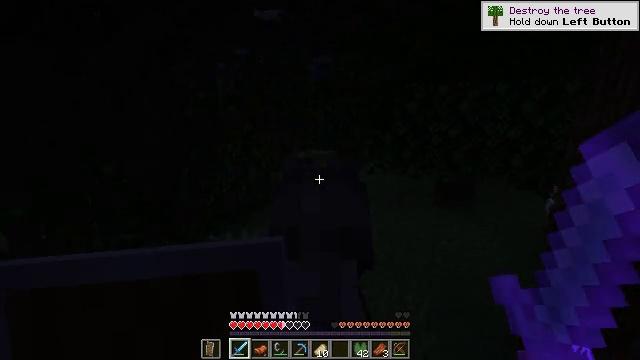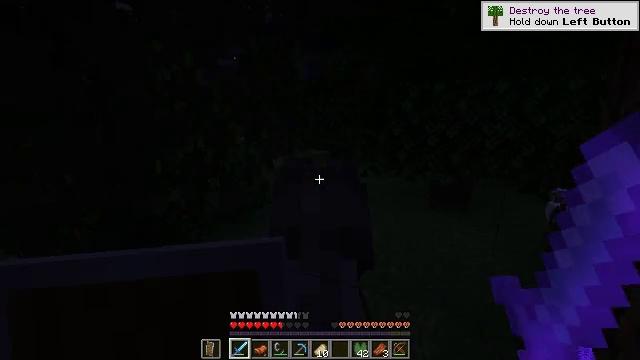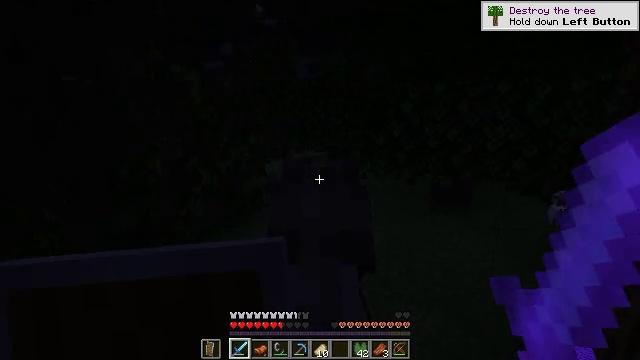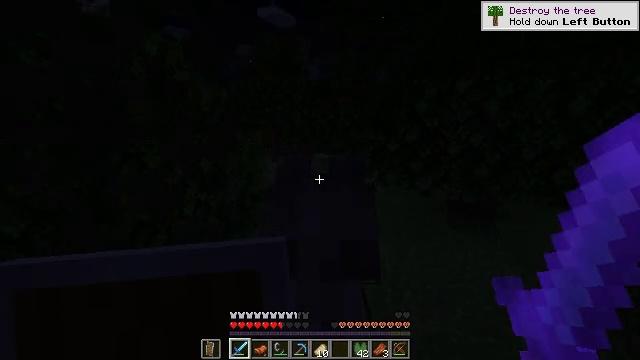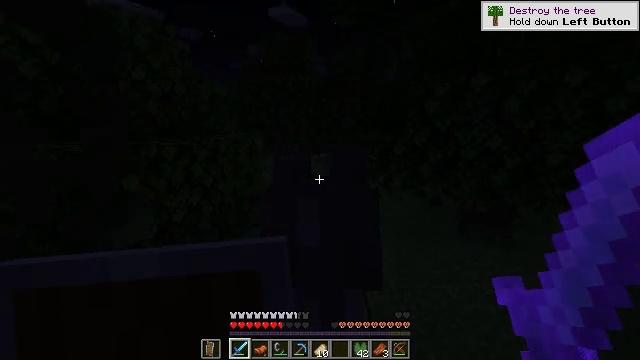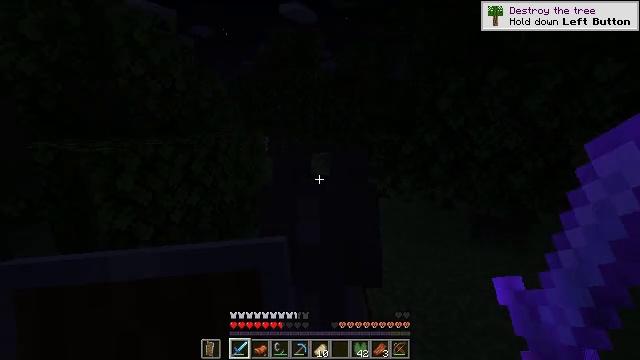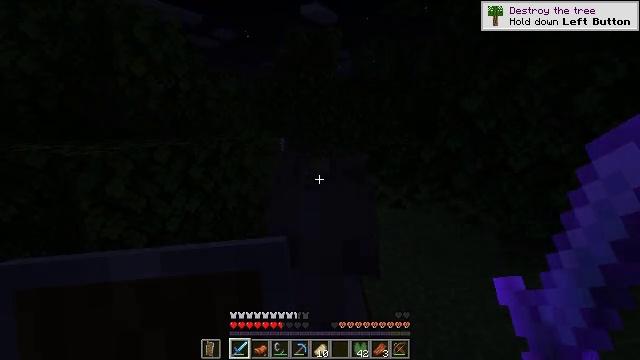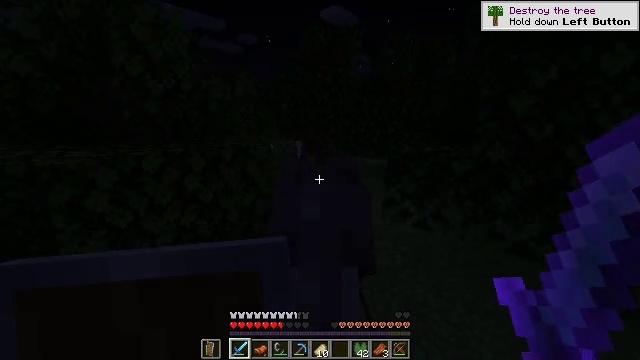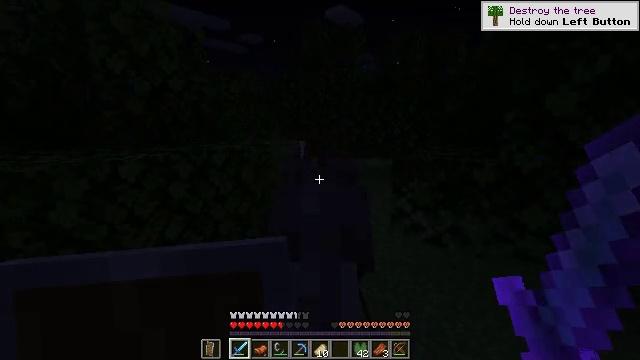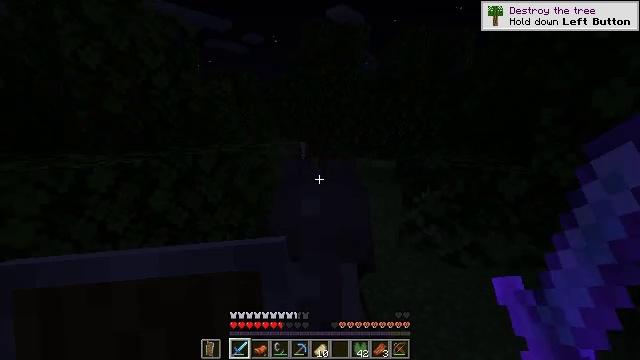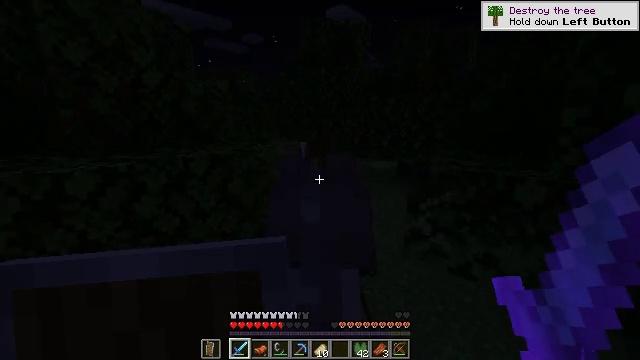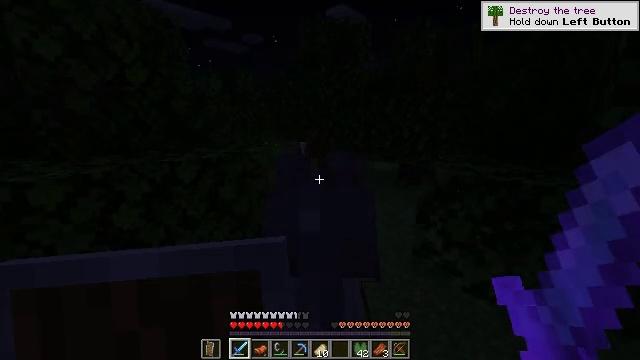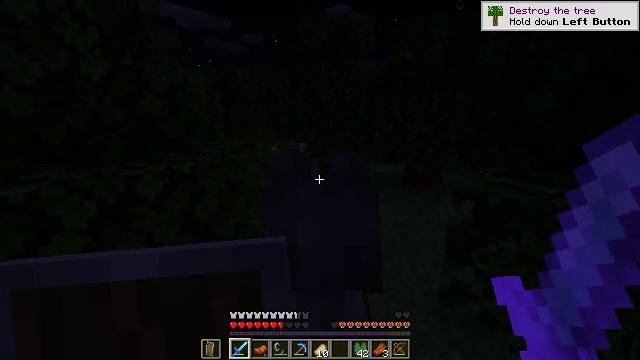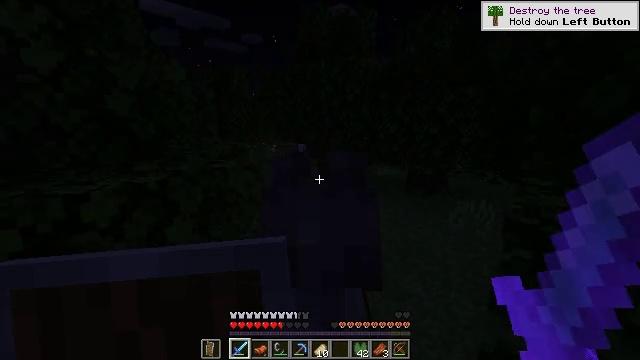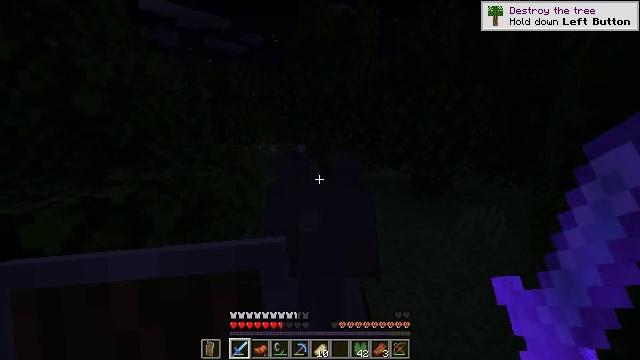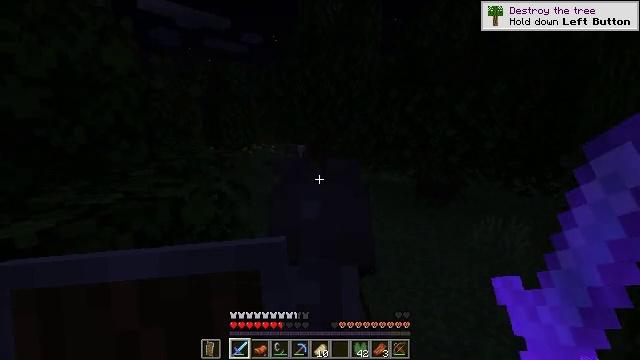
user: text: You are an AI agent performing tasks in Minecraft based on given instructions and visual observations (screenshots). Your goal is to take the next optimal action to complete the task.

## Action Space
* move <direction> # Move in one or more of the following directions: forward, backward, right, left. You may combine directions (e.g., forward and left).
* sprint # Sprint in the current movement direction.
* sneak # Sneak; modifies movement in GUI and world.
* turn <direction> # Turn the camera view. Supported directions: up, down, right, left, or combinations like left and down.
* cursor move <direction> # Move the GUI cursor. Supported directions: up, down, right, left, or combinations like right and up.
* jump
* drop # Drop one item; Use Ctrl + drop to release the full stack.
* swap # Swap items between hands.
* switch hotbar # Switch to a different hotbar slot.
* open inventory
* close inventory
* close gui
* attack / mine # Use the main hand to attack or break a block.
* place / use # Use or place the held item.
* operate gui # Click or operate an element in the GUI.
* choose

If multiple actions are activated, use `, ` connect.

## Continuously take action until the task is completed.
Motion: motion action
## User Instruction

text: Harvest birch leaves for decorations.
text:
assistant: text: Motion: move forward and move right, turn right
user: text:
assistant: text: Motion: move forward and move right, turn left
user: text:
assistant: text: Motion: move forward and move right, turn left
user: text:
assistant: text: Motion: move forward and move right, turn left
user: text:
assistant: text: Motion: move forward, turn left
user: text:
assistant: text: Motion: move forward, turn left
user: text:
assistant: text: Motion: move forward, turn left
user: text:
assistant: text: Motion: move forward
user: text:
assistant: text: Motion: move forward
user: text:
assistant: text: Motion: move forward
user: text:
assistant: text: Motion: move forward
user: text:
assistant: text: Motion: move forward
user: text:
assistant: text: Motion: move forward
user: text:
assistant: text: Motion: move forward
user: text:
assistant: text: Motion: move forward
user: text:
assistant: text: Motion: move forward
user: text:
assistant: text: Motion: move forward
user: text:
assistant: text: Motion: move forward
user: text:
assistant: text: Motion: move forward
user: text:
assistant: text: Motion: move forward
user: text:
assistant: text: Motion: move forward
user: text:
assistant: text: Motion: move forward, turn left
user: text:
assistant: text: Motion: move forward
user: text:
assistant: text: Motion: move forward
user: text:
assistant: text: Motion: move forward, turn left
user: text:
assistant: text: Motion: move forward, turn left
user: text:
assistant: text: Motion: move forward, turn left
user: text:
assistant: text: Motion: move forward
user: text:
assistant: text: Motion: move forward
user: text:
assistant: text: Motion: move forward